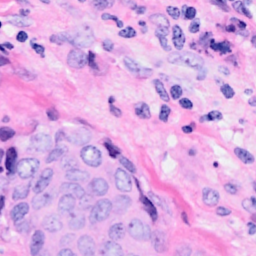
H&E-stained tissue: Breast